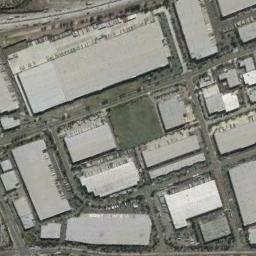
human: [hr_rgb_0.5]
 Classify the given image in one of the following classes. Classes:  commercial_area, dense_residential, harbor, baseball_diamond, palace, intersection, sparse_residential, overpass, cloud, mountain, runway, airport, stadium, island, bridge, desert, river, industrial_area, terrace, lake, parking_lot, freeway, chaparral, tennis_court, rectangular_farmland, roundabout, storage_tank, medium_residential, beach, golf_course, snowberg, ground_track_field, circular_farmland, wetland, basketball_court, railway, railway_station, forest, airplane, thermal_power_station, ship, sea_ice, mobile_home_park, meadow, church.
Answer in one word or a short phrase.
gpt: industrial_area